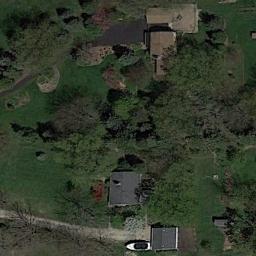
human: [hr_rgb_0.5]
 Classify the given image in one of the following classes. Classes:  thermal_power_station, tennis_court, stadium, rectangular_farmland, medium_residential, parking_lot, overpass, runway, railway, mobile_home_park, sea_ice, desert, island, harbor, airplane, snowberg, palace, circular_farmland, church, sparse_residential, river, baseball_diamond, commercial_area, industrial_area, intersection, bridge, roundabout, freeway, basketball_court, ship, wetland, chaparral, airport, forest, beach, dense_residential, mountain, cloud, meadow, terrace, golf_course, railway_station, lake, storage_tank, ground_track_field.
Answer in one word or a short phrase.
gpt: sparse_residential